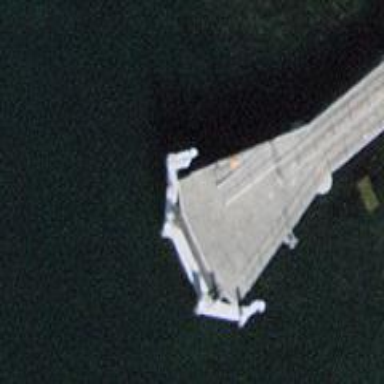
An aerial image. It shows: Man-made pier.